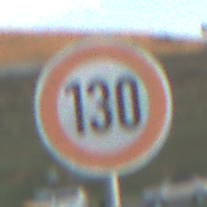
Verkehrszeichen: Geschwindigkeit130
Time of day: SunriseSunset
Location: Outdoor (RoadRail)
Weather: PartlyCloudy
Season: NotSpecified
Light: Natural